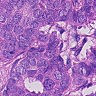
Metastatic tissue present: yes